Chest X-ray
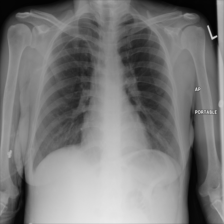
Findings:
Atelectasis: negative
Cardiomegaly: negative
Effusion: negative
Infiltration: negative
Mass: negative
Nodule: negative
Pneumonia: negative
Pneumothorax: negative
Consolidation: negative
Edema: negative
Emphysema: negative
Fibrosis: negative
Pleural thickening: negative
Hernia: negative